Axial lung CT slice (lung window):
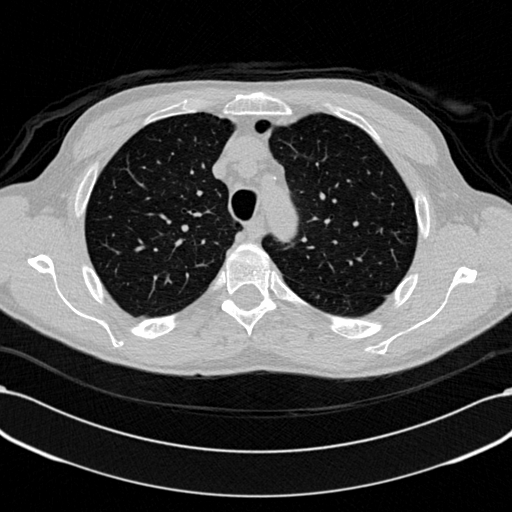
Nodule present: no